Interaction volume radius: 10 \u00c5
Interaction volume height: 25 \u00c5
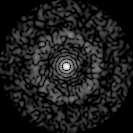
Disorder parameter: 0.8536